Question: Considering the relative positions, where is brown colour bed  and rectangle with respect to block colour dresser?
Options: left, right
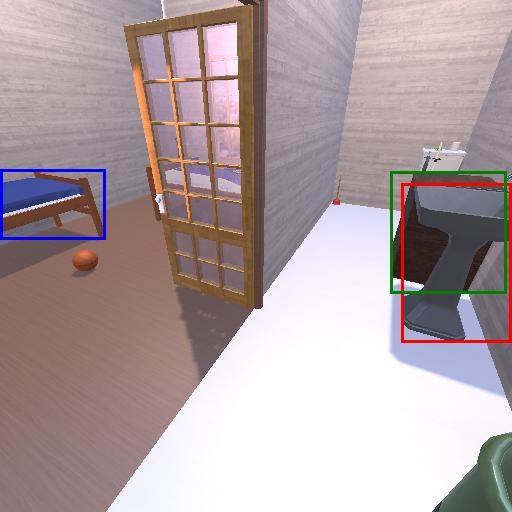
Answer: left